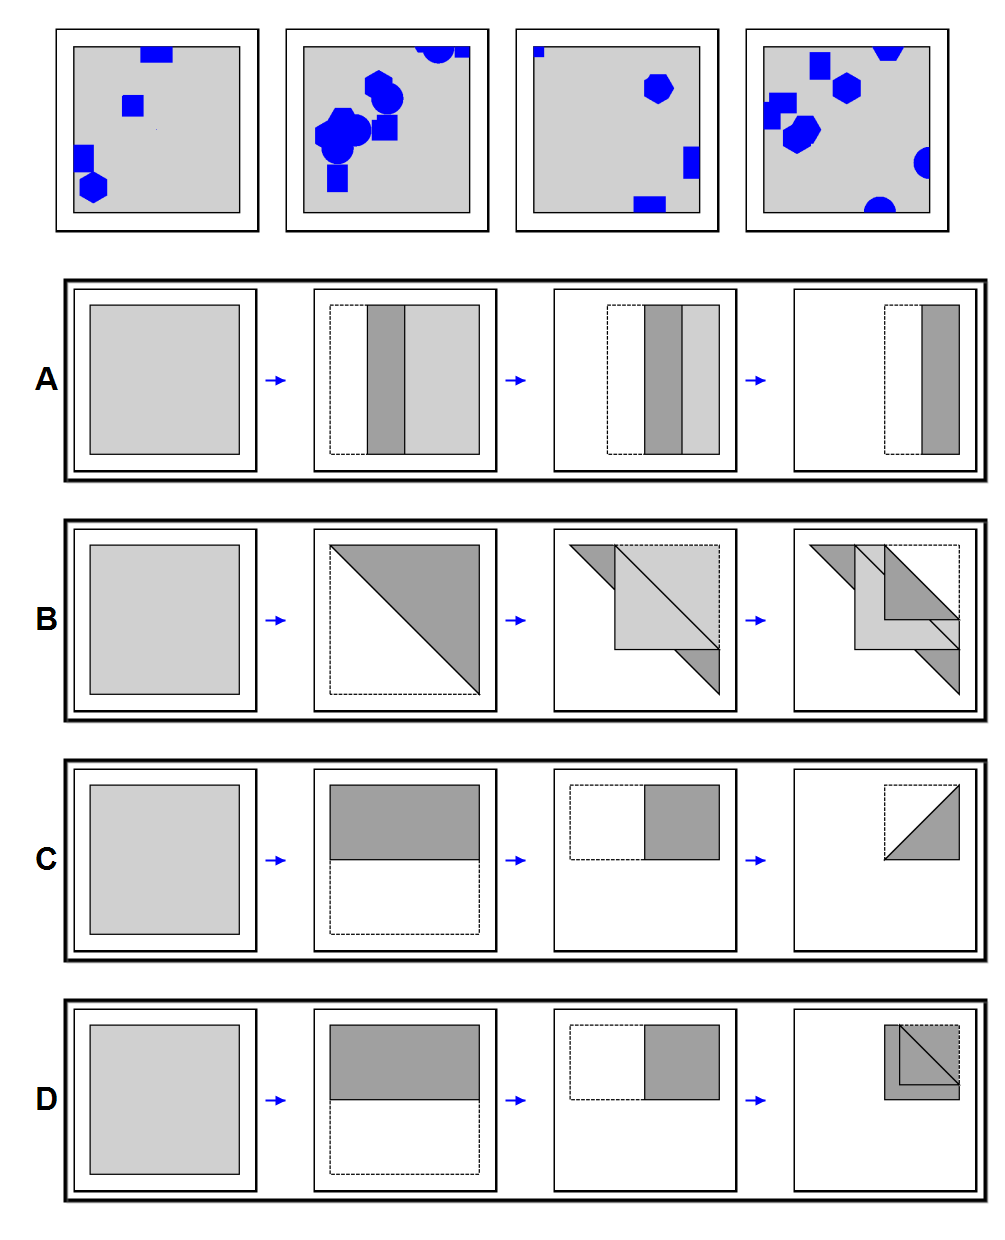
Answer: B